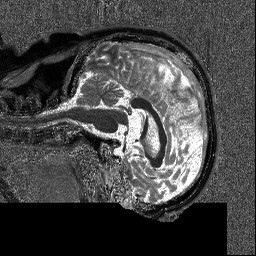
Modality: T1map
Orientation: sagittal
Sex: male